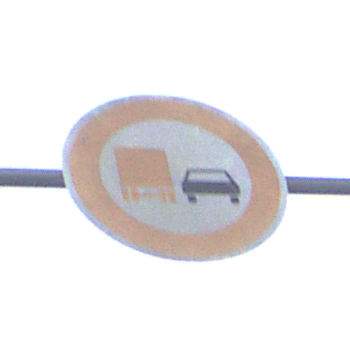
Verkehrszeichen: UeberholverbotKraftfahrzeuge
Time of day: SunriseSunset
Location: Outdoor (RoadRail)
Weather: PartlyCloudy
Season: NotSpecified
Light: Natural